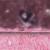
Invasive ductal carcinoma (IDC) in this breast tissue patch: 0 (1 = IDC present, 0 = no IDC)